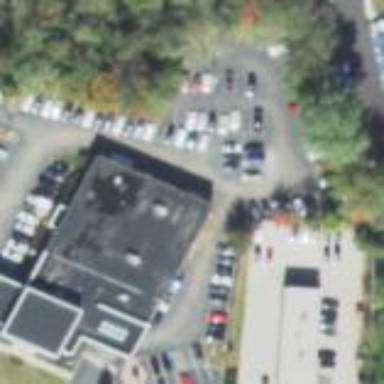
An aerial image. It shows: Car shop building.